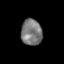
Tissue: lung
Cell type: Endothelial cells
Senescence score: 0.5616
Nuclear area (px): 540
Mean DAPI intensity: 120.633